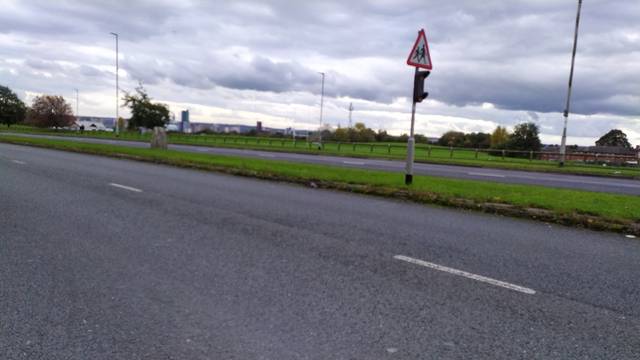
Region: United Kingdom
Coordinates: 53.823, -1.545